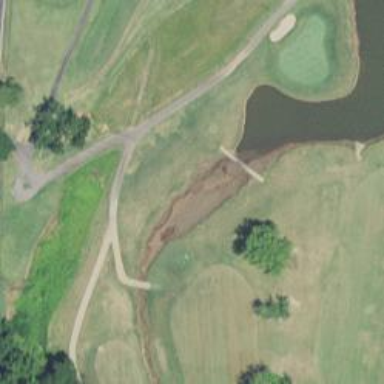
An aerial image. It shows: Pathway for golfing.